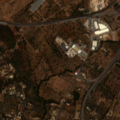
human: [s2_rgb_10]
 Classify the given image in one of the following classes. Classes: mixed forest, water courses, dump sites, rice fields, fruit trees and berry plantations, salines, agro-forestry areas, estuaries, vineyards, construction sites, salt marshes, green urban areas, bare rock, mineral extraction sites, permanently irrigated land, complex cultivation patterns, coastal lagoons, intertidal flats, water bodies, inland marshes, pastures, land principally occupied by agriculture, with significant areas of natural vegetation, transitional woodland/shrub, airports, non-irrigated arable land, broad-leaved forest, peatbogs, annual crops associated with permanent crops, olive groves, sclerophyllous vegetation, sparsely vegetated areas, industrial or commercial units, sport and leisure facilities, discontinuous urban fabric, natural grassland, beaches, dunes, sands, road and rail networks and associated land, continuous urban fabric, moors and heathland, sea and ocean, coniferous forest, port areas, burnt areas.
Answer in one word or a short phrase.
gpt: discontinuous urban fabric, industrial or commercial units, annual crops associated with permanent crops, sclerophyllous vegetation